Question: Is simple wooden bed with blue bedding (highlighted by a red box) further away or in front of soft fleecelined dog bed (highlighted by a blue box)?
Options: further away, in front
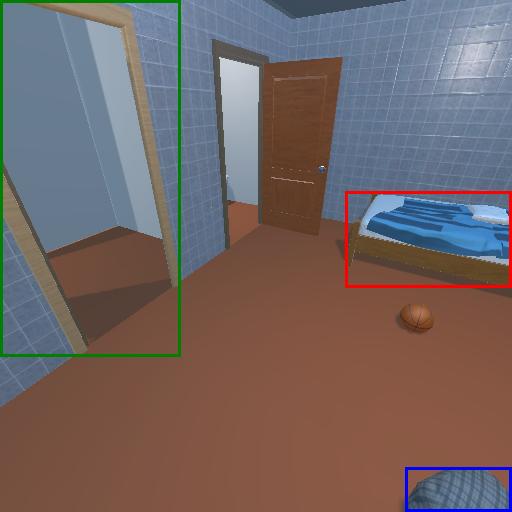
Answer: further away